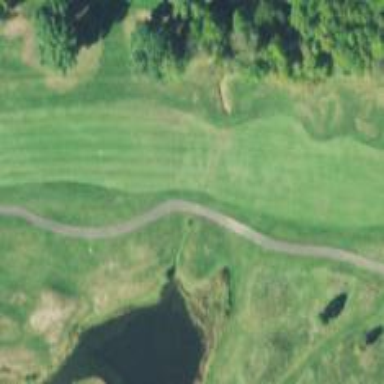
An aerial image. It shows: View of golf hole.